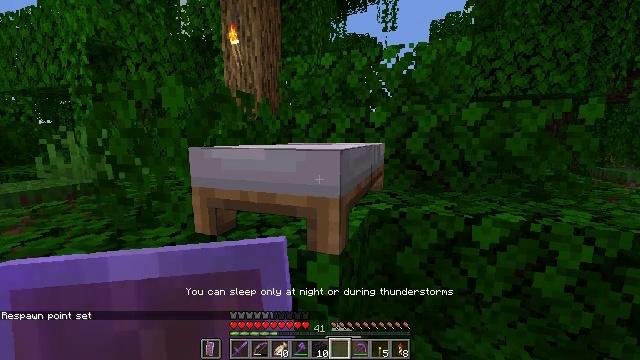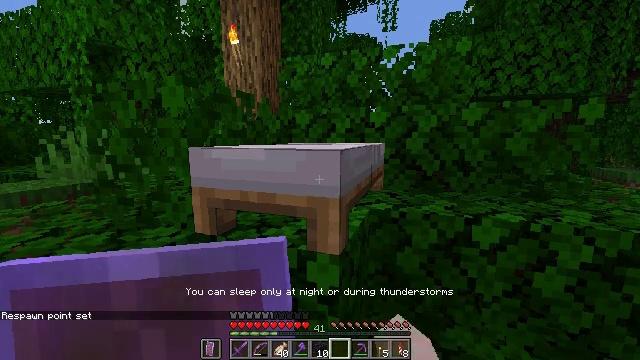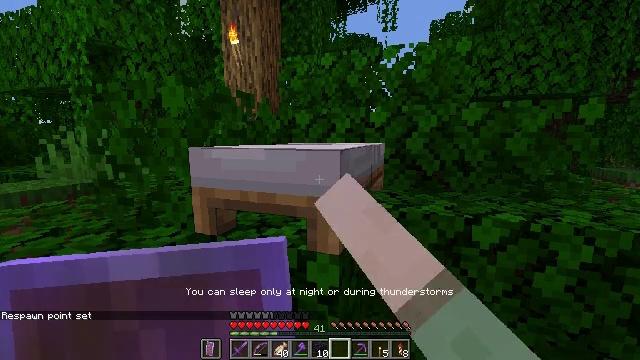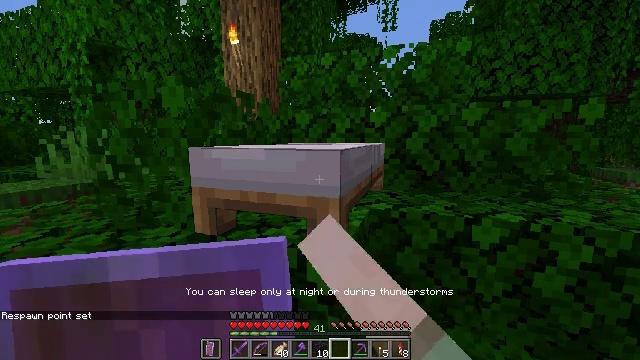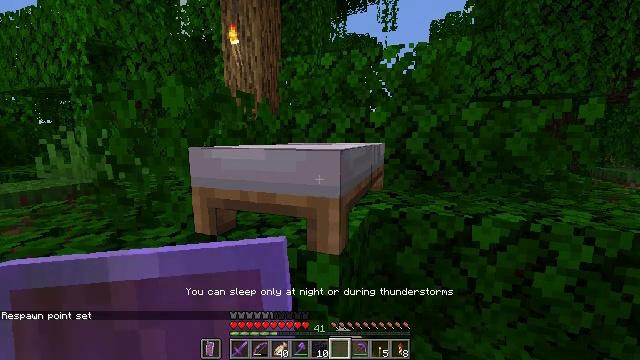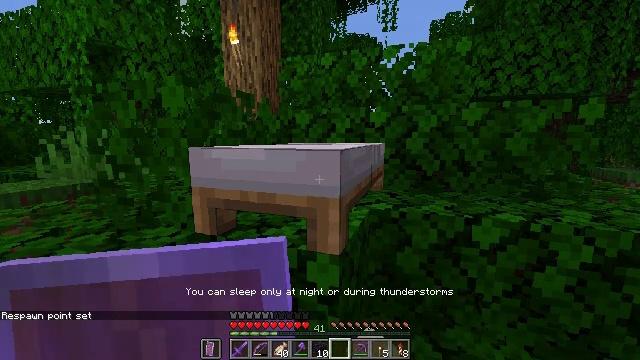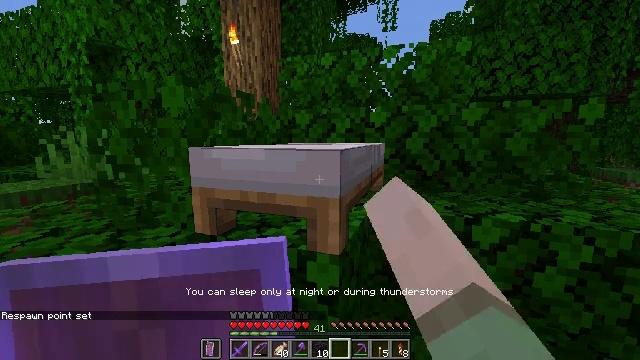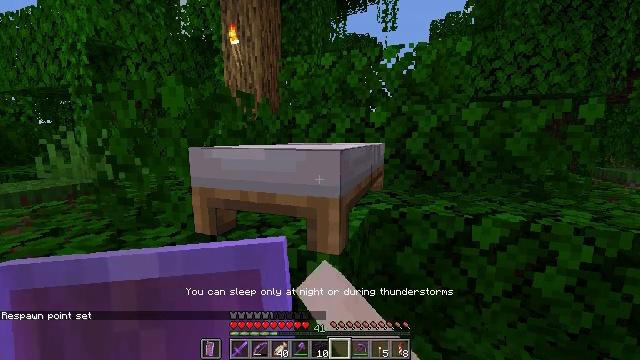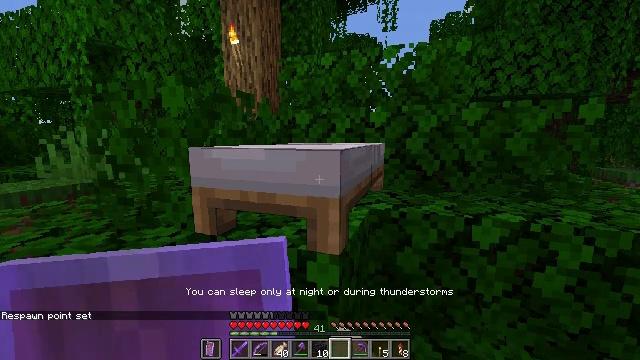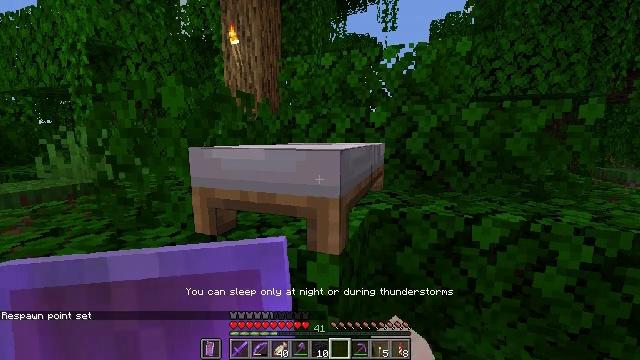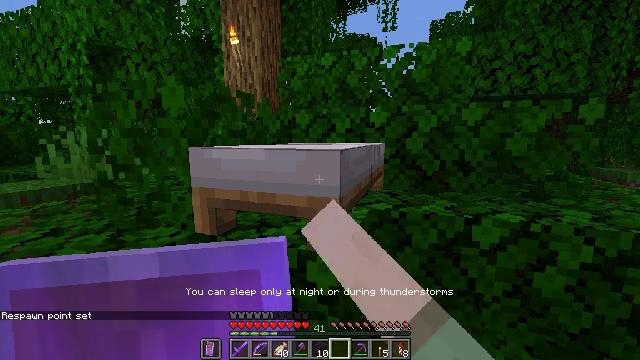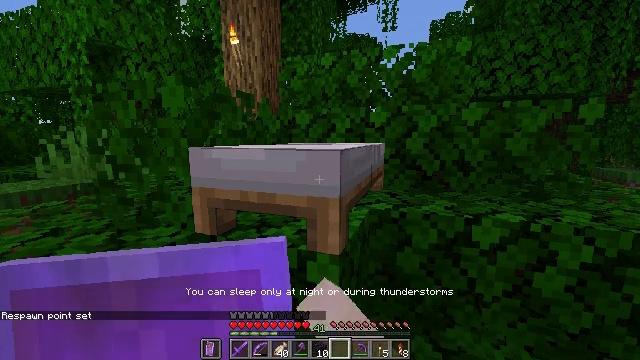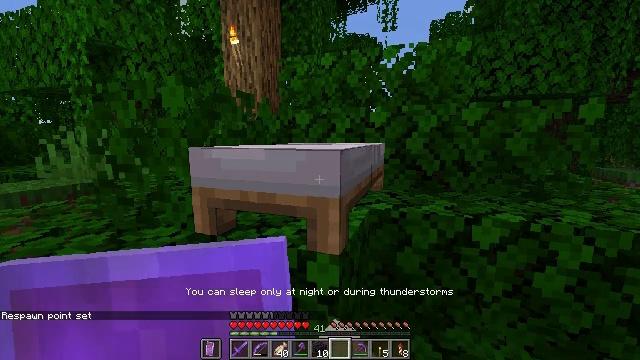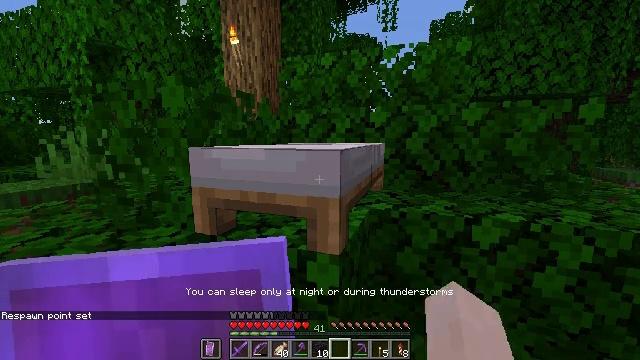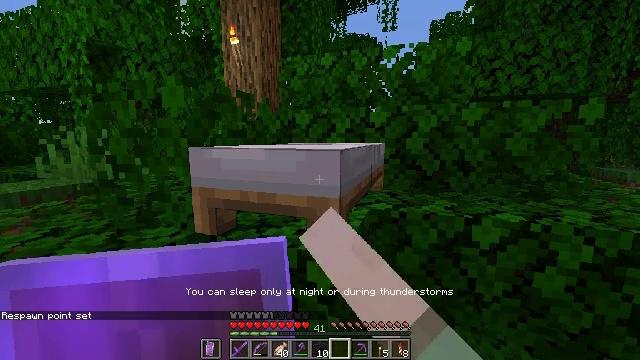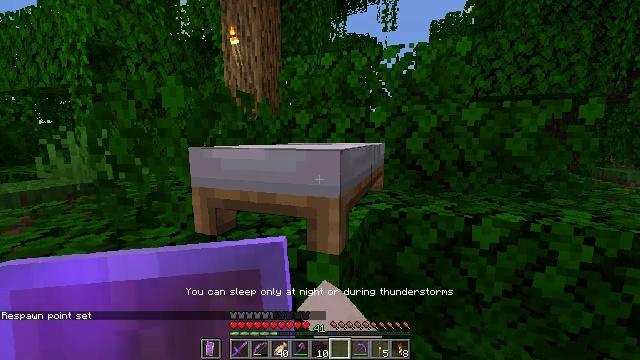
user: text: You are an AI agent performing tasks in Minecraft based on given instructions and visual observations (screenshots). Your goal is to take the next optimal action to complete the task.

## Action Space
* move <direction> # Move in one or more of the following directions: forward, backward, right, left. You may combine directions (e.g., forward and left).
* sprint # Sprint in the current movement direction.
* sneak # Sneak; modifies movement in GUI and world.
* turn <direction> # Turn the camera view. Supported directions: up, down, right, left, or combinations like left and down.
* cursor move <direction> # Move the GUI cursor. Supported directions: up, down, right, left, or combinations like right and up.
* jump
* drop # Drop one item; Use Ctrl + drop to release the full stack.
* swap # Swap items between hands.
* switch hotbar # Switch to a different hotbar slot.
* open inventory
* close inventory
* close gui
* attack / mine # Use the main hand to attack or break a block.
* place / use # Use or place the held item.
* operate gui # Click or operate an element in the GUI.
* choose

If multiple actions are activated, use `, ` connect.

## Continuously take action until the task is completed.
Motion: motion action
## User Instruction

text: Use an axe to chop the jungle log.
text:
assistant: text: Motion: use / place
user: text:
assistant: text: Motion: use / place
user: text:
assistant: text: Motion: use / place
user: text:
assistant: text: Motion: use / place
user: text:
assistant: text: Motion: use / place
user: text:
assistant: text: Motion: use / place
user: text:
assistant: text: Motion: use / place
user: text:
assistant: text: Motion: use / place
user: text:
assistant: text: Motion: use / place
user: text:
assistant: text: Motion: use / place
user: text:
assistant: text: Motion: use / place
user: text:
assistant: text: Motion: use / place
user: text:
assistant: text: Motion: use / place
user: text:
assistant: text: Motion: use / place
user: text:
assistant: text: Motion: use / place
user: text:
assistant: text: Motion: use / place
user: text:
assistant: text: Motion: use / place
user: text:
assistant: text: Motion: use / place
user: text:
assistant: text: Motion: use / place
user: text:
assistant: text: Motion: use / place
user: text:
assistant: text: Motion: use / place
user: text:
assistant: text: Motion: use / place
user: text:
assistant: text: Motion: use / place
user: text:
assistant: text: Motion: use / place
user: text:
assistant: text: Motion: use / place
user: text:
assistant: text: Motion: use / place
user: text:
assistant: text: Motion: use / place
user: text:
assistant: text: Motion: use / place
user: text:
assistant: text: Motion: use / place
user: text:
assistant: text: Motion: use / place